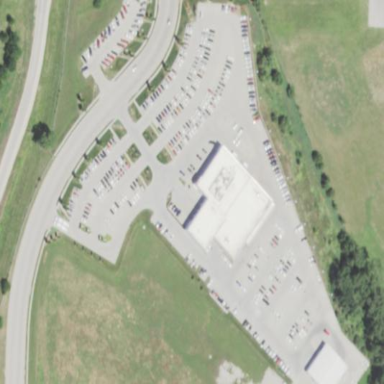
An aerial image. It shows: Shop that sells cars.